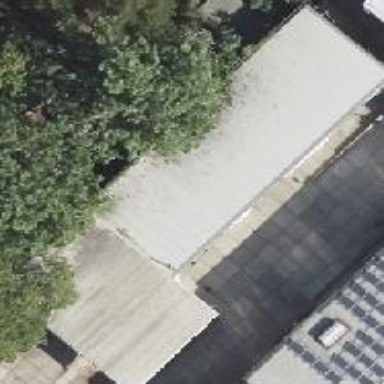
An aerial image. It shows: Building with flat roof.